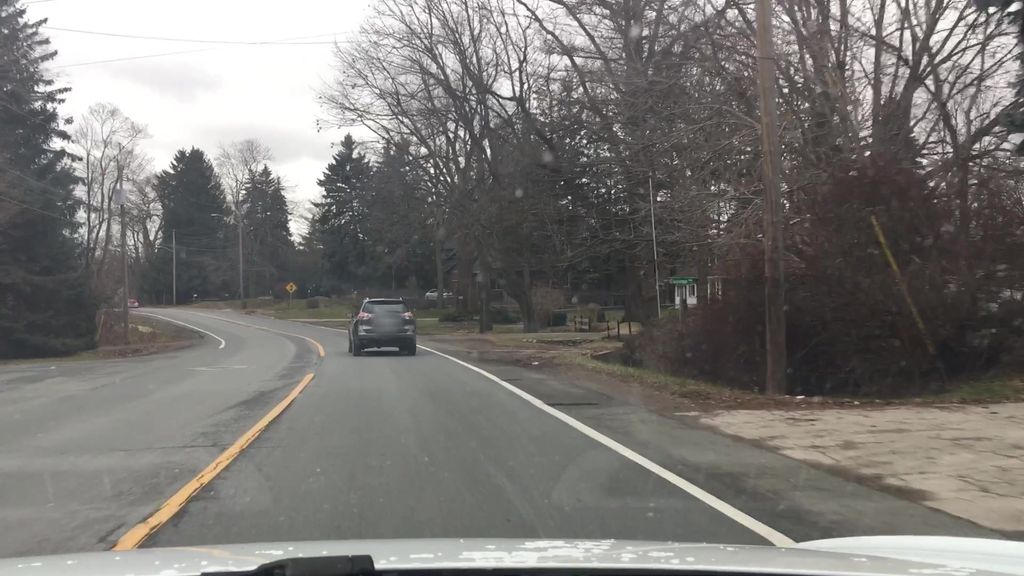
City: hamilton